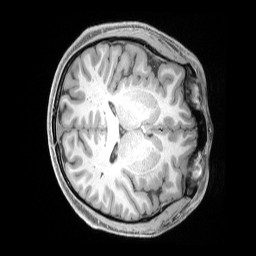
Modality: T1w
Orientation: axial
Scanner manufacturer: siemens
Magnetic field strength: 3 T
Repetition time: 2.4 s
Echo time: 0.00222 s